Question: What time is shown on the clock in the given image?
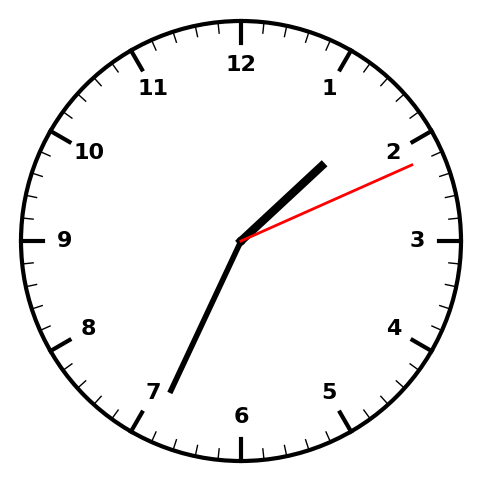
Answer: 01:34:11